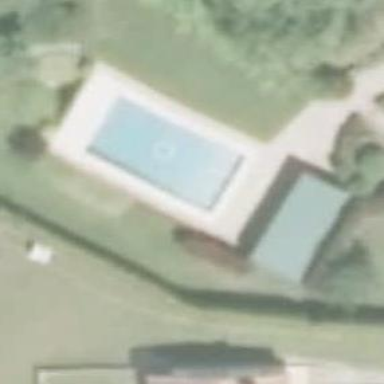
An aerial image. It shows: Swimming pool located in leisure land.